Question: I want to split the web page into 3 cols ,3 rows , but all the content is display in one page.
Can I display it in more than one page , when I scrolling the top frameset's scrollbar but not the third rows's scrollbar?
the html code is :
'''
<html>
<head>
<title>Monitor Task</title>
</head>
<frameset style="overflow: scroll;" rows="40%,40%,20%">
<frameset cols="40%,40%,40%">
<frame name="test" src="test.html">
<frame name="test" src="test.html">
<frame name="test" src="test.html">
</frameset>
<frameset cols="40%,40%,40%">
<frame name="test" src="test.html">
<frame name="test" src="test.html">
<frame name="test" src="test.html">
</frameset>
<frameset cols="40%,40%,40%">
<frame name="test" src="test.html">
<frame name="test" src="test.html">
<frame name="test" src="test.html">
</frameset>
</frameset>
</html>
'''
the result is

The effect of the red rectangle is not what I want ,
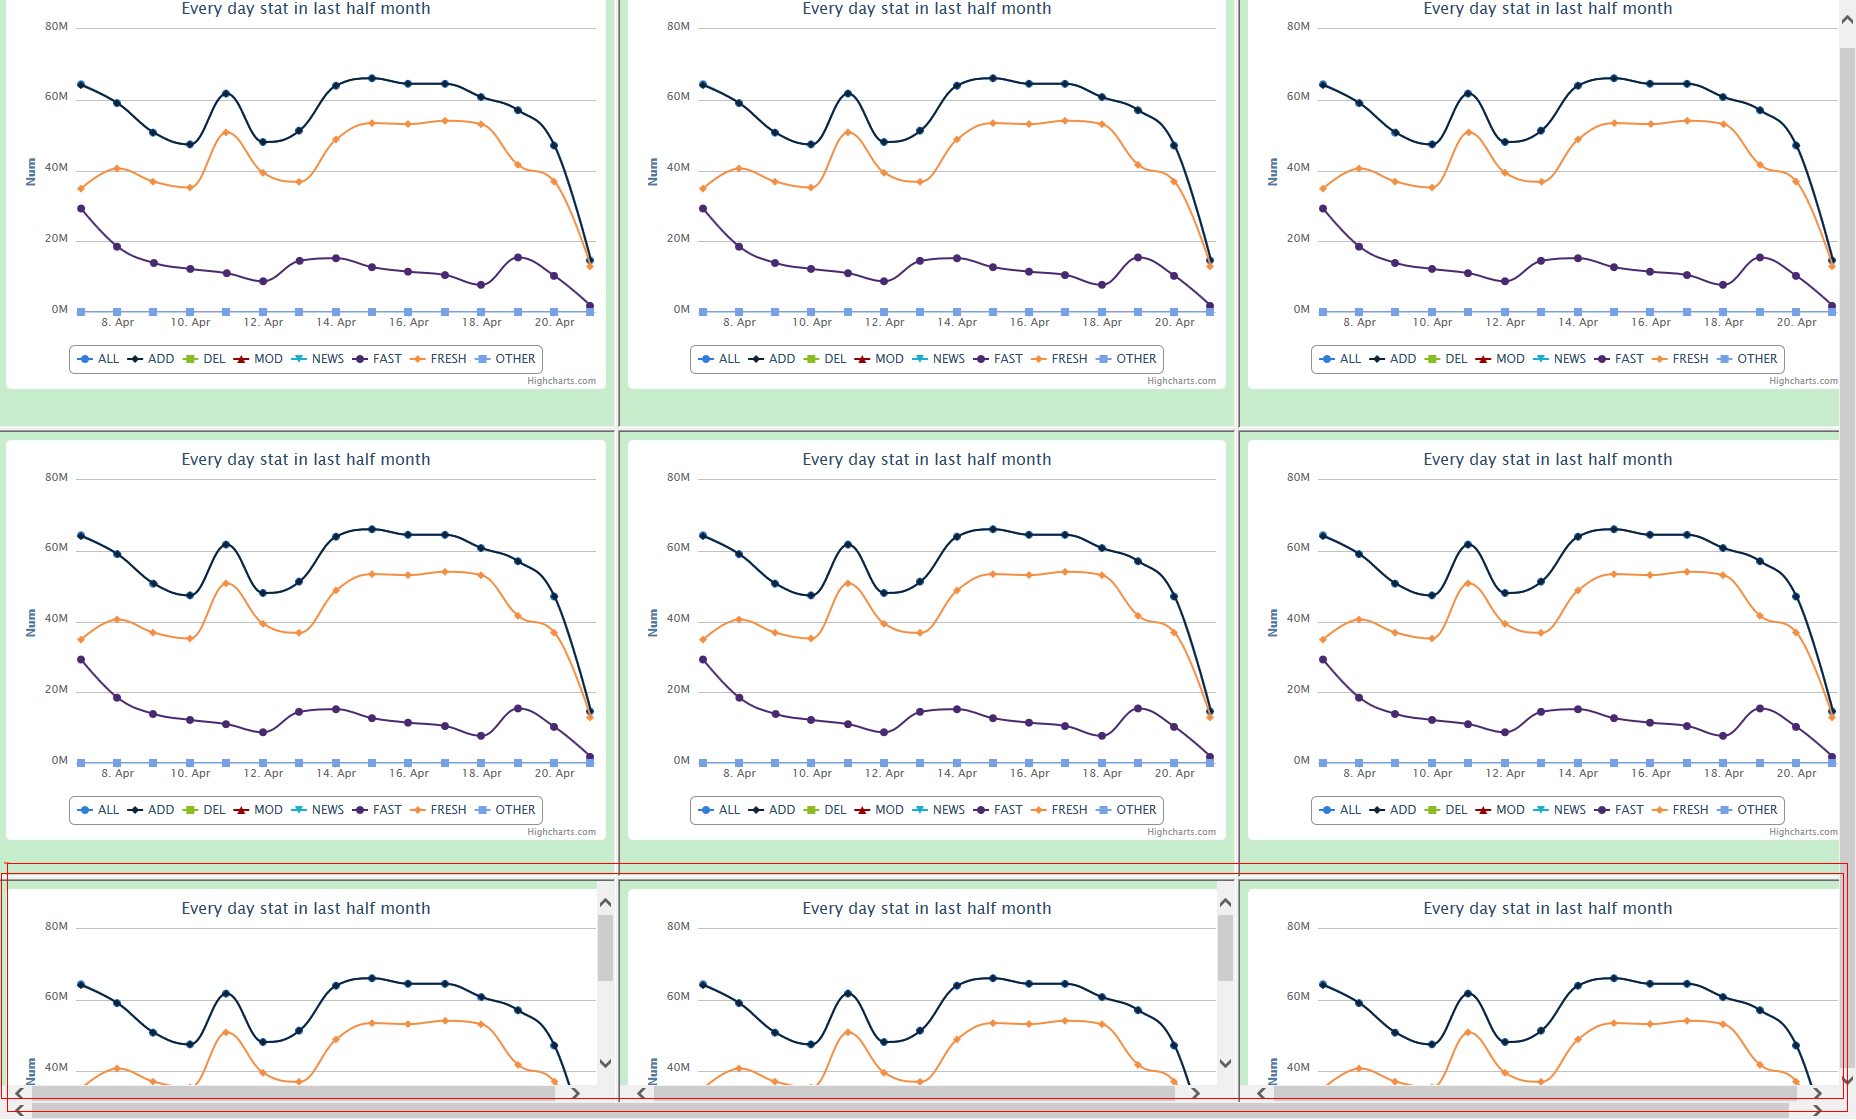
Answer: You need to give this attribute 'frameborder="0"' and 'noresize' for all the 'frame' tags.
'''
<frame name="test" src="test.html" frameborder="0" noresize="noresize" />
'''
And please close all the 'frame' tags.